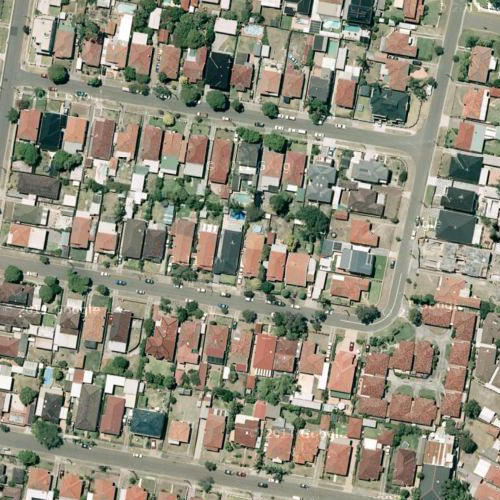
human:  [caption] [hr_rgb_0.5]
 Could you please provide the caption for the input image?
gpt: This is a residential area with many houses neatly arranged .

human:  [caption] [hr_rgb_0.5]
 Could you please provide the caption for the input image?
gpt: Lots of houses arranged neatly in the residential area and divided into rectangles by some roads .

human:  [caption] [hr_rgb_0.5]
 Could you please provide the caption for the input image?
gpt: A residential area with many houses arranged neatly .

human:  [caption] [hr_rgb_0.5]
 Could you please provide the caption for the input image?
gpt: Many houses arranged densely and divided into rectangles by some roads .

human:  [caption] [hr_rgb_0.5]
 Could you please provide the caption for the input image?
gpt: There are many houses arranged neatly and divided into rectangles by some roads .